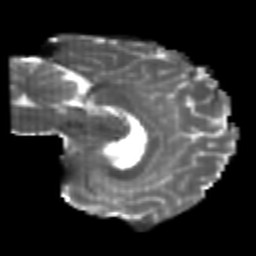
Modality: T2w
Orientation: sagittal
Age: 26
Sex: male
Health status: healthy
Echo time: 0.074 s